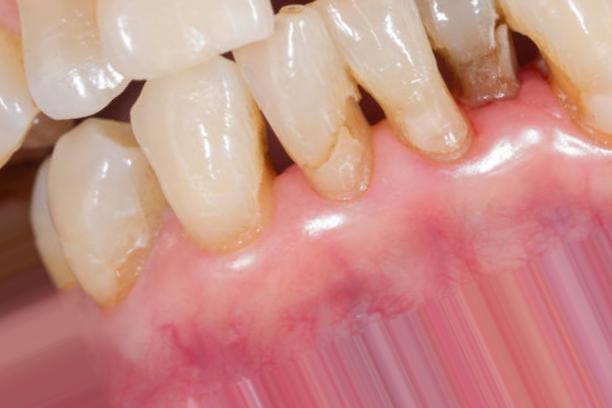
Condition: Caries